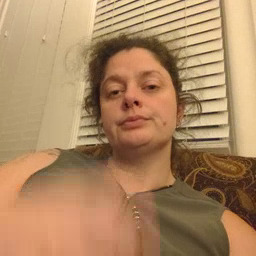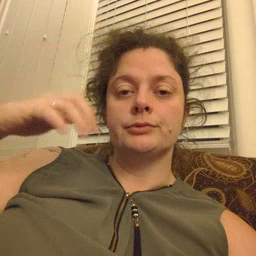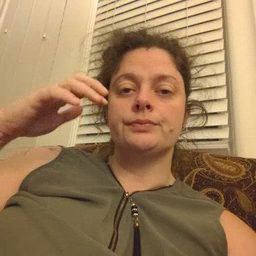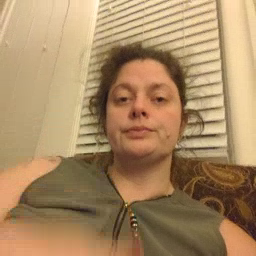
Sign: rain